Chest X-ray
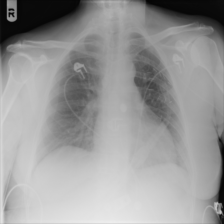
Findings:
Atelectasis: negative
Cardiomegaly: negative
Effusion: negative
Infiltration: negative
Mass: negative
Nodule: negative
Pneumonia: negative
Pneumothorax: negative
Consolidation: negative
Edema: negative
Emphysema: negative
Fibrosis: negative
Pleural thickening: negative
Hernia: negative